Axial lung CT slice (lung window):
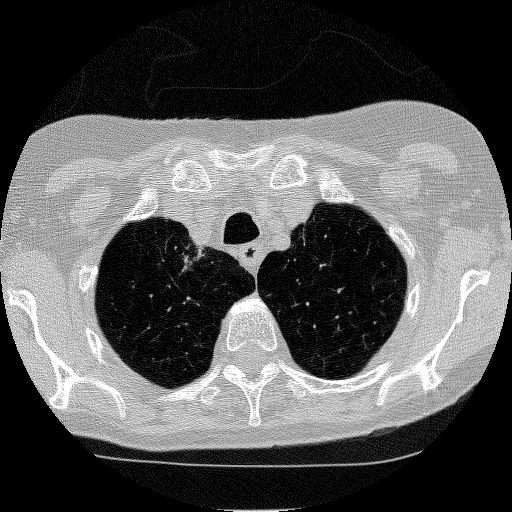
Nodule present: no